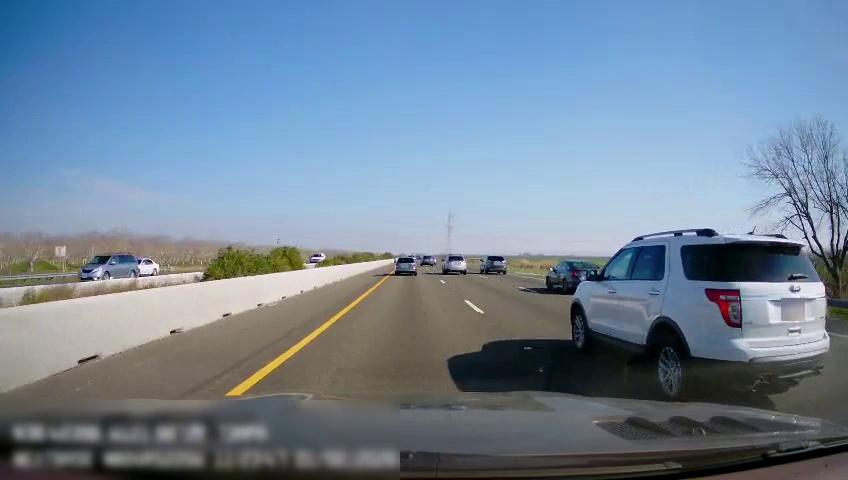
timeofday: Day
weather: Sunny
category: Drivable Space
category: Vehicles | Car
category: Vehicles | SUV
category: Vehicles | Car
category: Vehicles | Van
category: Vehicles | Car
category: Vehicles | Van
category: Vehicles | SUV
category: Vehicles | SUV
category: Vehicles | SUV
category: Lanes | Current Lane
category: Lanes | Current Lane
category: Lanes | Alternate Lane
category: Lanes | Alternate Lane